Field crop: maize
Growth stage: 2
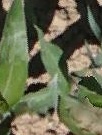
Species: maize